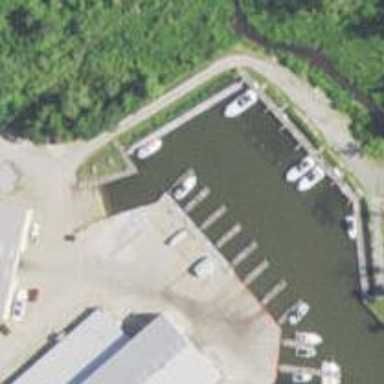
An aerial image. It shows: Commercial mooring pier.